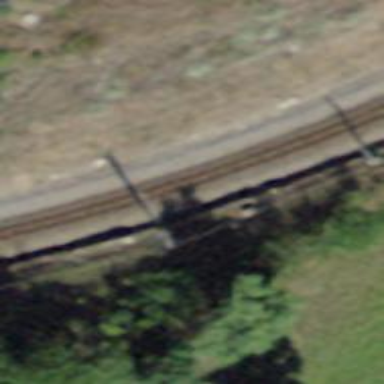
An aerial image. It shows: Catenary mast for power lines.